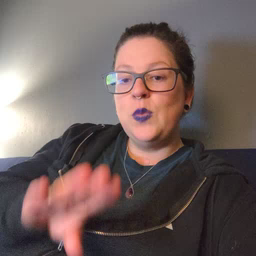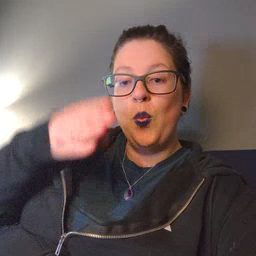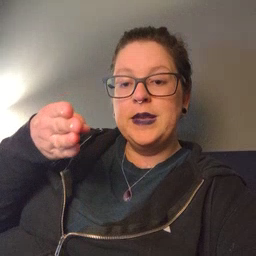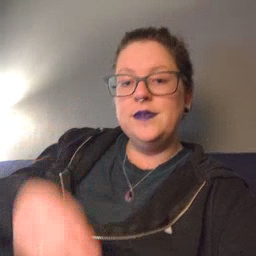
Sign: open